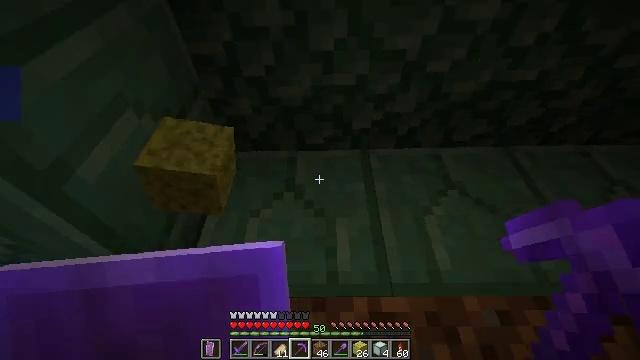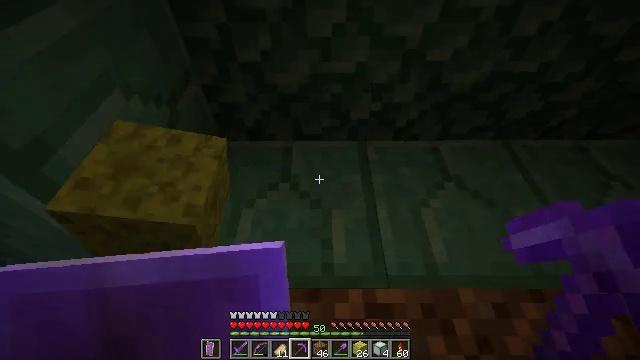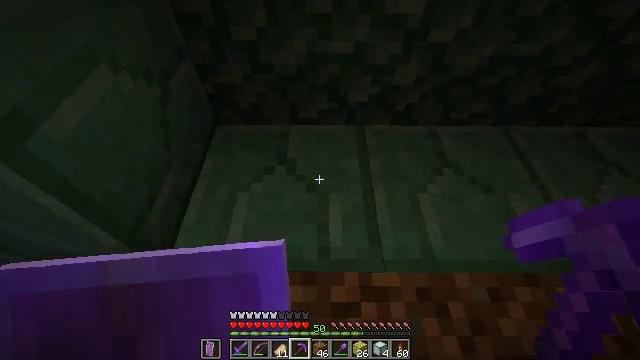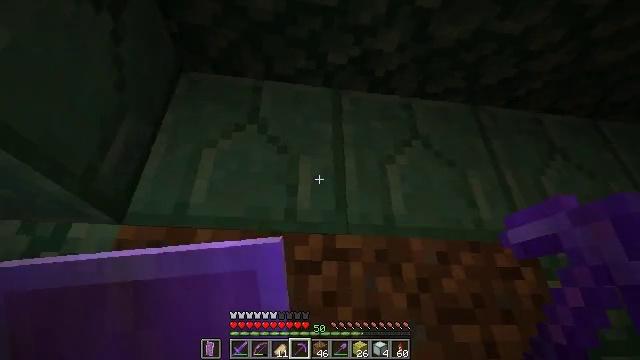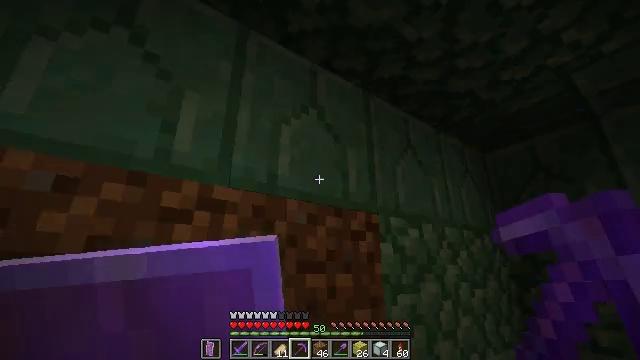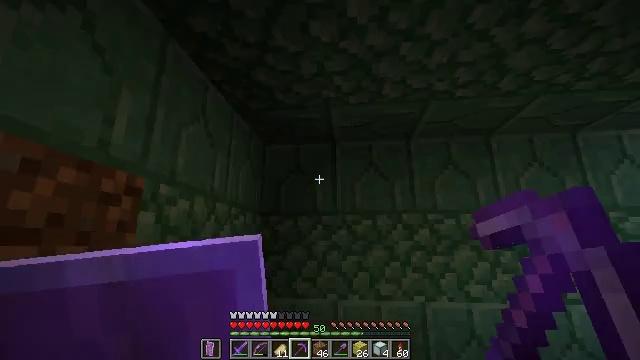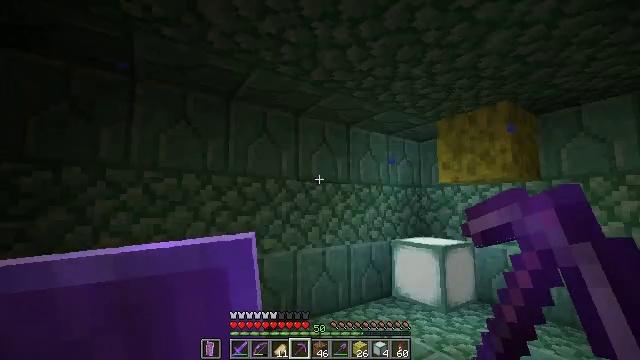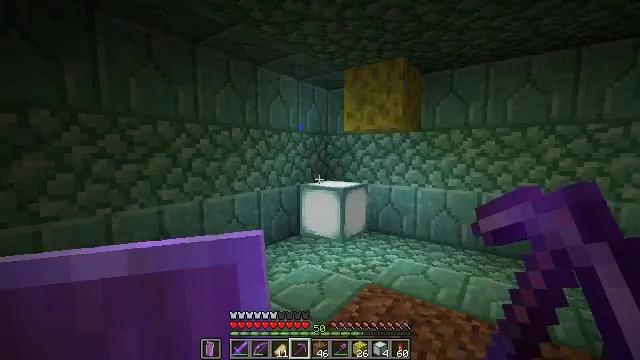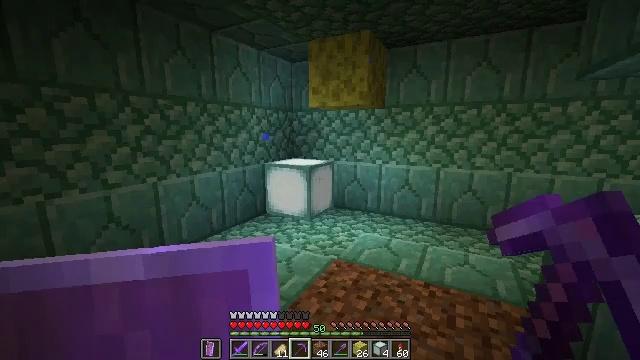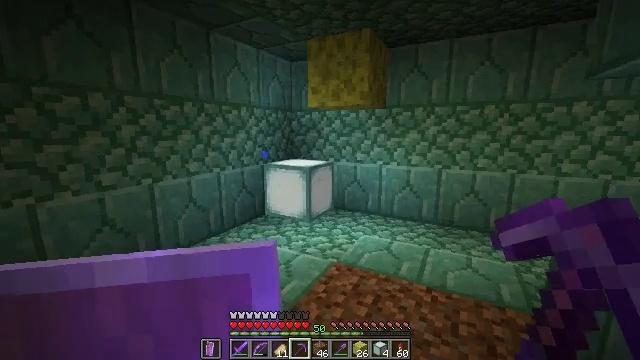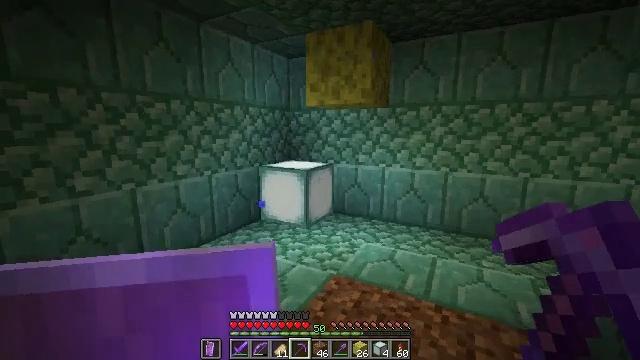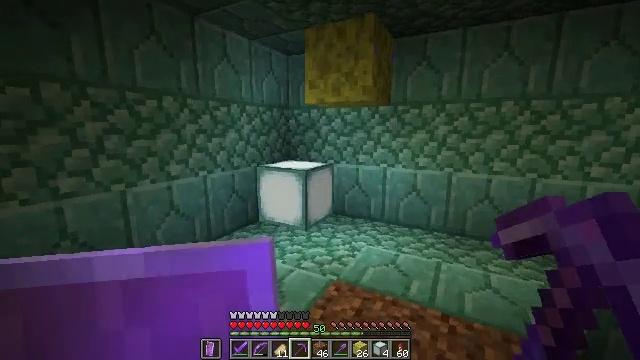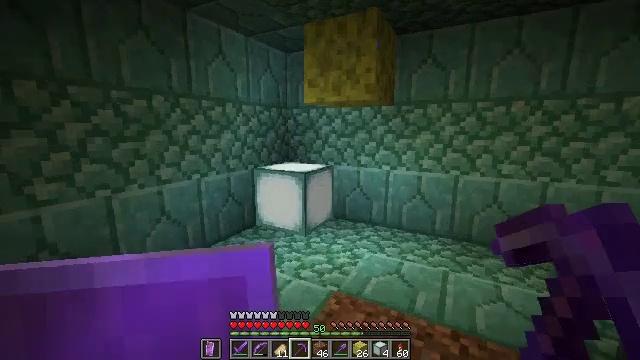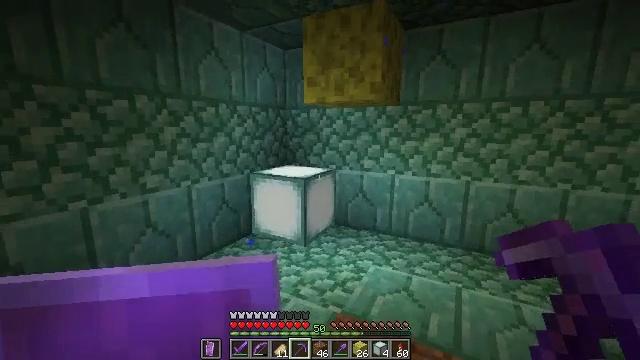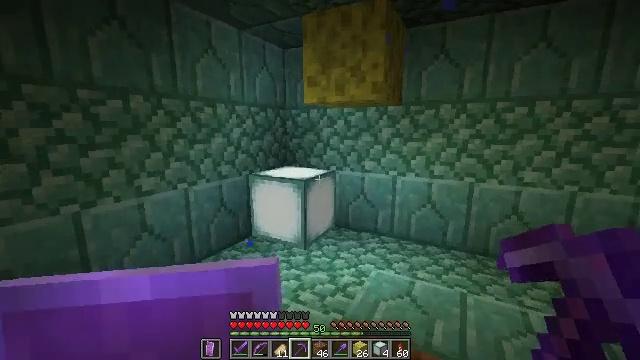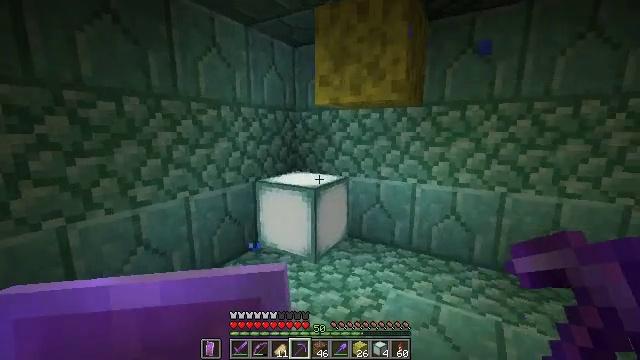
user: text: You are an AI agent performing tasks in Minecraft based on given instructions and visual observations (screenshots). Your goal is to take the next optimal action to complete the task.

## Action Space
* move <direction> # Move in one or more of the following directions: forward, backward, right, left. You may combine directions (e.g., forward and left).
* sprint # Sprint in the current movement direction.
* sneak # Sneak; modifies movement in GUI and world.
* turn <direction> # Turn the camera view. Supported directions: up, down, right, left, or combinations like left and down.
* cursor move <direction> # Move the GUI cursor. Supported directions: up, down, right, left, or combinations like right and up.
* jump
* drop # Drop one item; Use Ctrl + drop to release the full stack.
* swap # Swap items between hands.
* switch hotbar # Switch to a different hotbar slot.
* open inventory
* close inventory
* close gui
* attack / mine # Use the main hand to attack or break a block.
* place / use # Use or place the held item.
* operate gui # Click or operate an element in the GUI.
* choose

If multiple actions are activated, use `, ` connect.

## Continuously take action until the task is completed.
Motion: motion action
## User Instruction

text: Gather a wet sponge from the ocean.
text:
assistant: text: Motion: turn right and down
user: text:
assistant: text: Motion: turn down
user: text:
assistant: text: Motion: turn right and down
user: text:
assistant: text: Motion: turn right and down
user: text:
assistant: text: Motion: turn right and down
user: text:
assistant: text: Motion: turn right and down
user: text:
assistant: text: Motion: turn right and down
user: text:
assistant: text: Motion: move forward, turn right and down
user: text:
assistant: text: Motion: move forward
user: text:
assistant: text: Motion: move forward
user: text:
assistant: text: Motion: move forward
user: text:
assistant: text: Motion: move forward
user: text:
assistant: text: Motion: move forward
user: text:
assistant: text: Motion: move forward
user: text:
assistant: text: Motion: move forward, turn left
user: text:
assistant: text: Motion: move forward, turn left
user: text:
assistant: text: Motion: move forward, turn right and up
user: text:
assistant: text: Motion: move forward, turn right and up
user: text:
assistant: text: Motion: move forward, turn right and up
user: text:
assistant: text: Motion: move forward, turn right and up
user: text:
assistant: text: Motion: move forward, turn up
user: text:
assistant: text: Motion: move forward, turn right and up
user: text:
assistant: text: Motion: move forward, turn right and up
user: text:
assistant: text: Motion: move forward, attack / mine
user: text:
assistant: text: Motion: attack / mine
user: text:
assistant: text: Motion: attack / mine
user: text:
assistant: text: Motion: attack / mine
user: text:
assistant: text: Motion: turn up, attack / mine
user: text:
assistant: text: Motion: attack / mine
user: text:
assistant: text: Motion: attack / mine